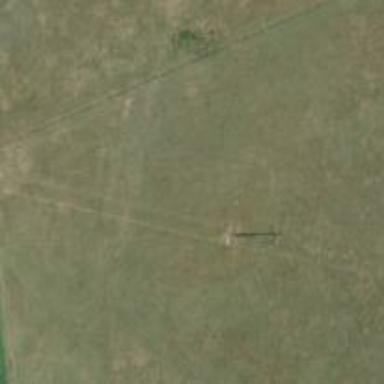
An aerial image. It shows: Power pole.